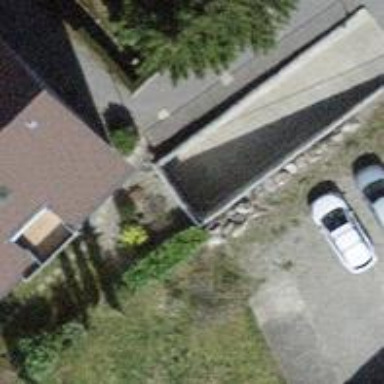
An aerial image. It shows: Parking entrance.